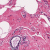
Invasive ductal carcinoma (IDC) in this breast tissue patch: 0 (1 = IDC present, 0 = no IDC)